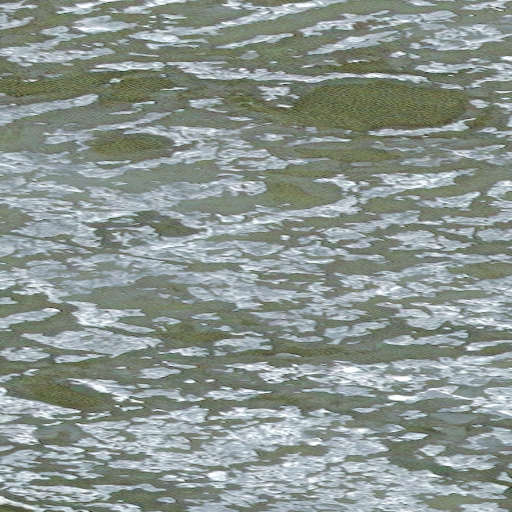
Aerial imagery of island in Alaska named Illuitkuk Islands (historical) containing only unknown